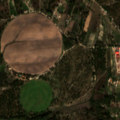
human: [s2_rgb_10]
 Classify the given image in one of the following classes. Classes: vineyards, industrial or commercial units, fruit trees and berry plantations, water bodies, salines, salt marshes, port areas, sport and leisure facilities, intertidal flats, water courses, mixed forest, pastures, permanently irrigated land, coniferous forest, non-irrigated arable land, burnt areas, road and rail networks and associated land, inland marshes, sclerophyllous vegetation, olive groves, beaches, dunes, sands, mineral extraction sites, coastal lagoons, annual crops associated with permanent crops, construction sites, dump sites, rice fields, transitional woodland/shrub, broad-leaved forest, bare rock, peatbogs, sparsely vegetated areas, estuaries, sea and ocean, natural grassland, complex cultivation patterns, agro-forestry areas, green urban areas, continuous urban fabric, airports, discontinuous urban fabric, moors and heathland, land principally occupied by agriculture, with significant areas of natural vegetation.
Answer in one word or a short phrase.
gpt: permanently irrigated land, land principally occupied by agriculture, with significant areas of natural vegetation, broad-leaved forest